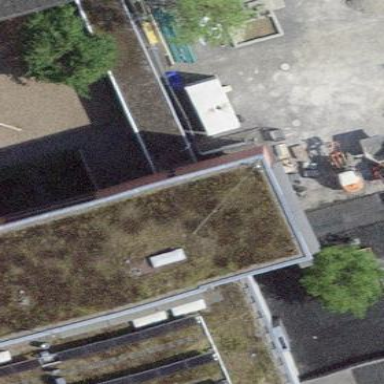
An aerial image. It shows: View of roof of building.